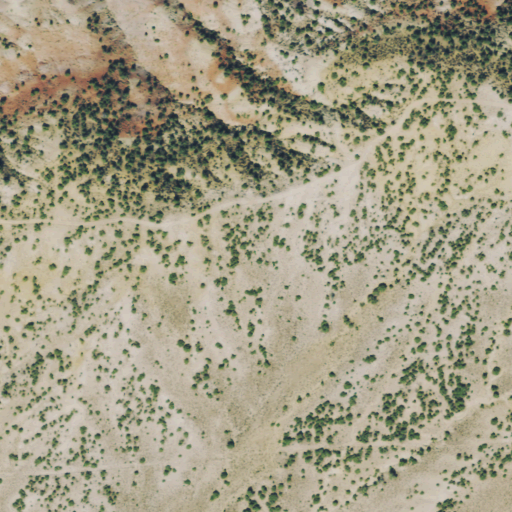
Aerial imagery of cliff(s) in Wyoming named Red Creek Rim containing shrub and grassland